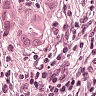
Metastatic tissue present: yes